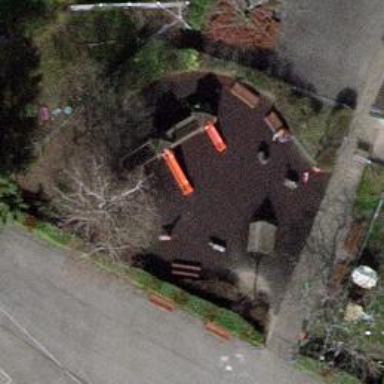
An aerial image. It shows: Playground area for leisure activities on the land.